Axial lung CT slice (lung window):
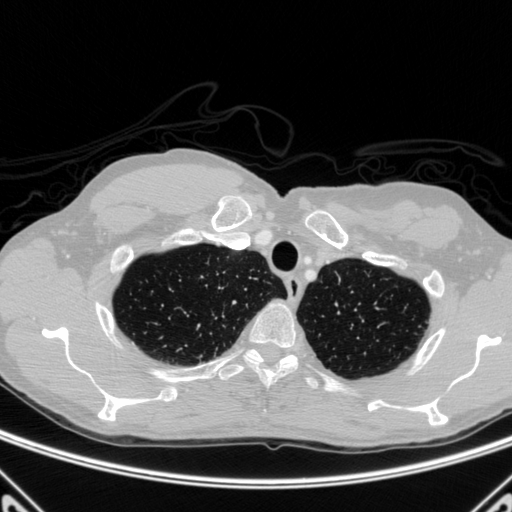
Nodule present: no